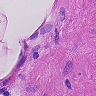
Metastatic tissue present: no